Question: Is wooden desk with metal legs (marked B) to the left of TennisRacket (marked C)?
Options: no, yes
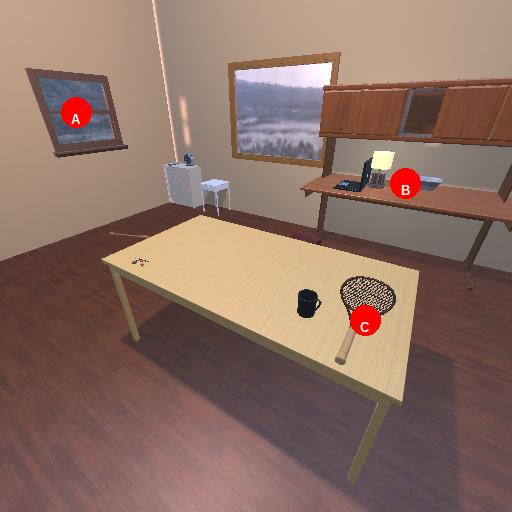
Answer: no